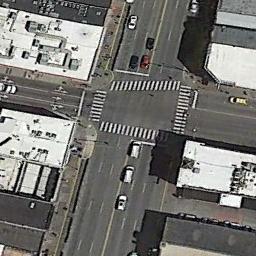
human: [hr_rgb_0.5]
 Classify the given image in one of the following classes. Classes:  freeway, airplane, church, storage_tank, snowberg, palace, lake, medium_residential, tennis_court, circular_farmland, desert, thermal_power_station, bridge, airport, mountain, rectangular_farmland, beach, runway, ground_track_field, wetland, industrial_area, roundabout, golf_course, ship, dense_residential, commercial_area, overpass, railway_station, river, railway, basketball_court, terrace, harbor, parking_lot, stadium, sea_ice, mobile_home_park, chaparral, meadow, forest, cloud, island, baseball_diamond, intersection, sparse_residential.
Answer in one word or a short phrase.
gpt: intersection